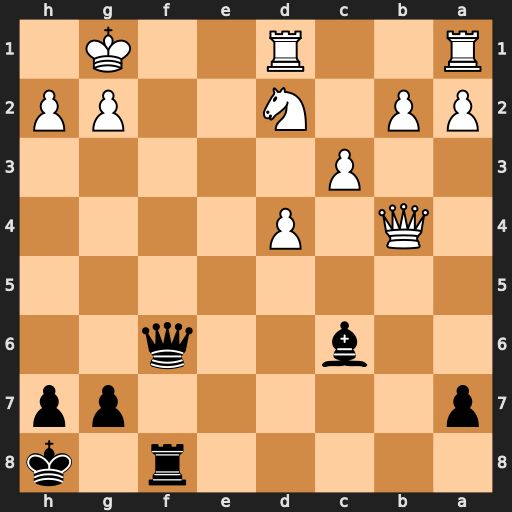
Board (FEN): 5r1k/p5pp/2b2q2/8/1Q1P4/2P5/PP1N2PP/R2R2K1
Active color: b
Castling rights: -
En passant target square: -
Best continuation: Qf2+ Kh1 Qxg2#